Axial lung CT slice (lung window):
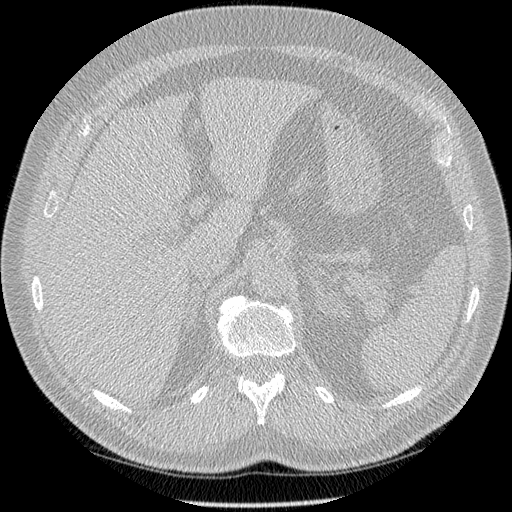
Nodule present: no